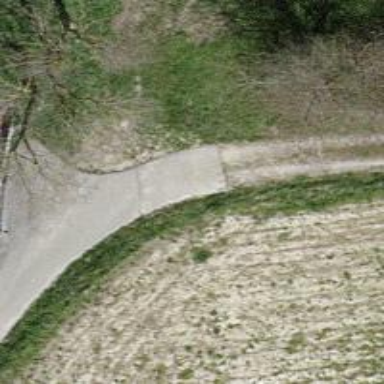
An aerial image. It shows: Well-maintained track road of grade 1.